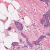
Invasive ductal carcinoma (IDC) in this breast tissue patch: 0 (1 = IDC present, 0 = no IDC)